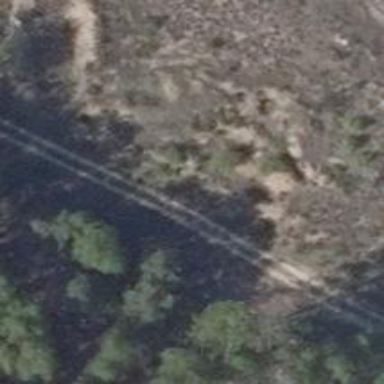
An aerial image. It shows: Sandy track with grade4 tracktype.